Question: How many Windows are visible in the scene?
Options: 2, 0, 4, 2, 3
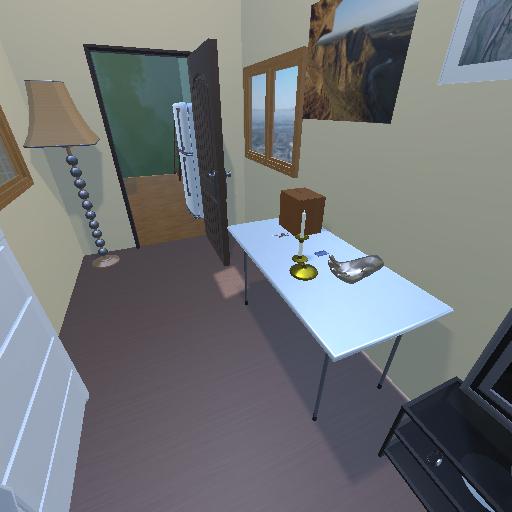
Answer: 2